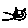
Label: cat